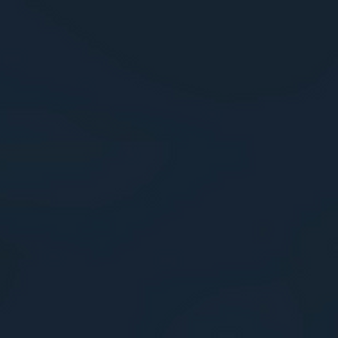
Label: other